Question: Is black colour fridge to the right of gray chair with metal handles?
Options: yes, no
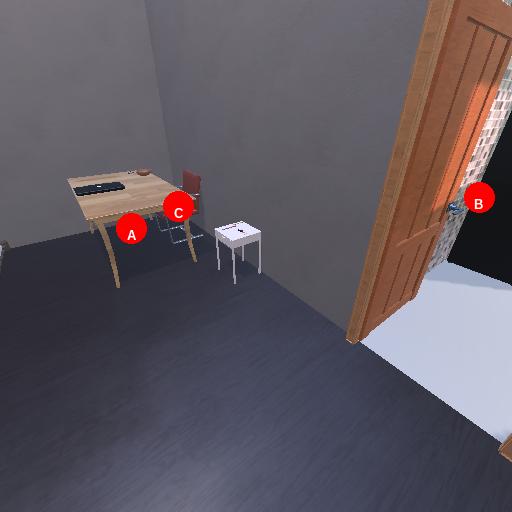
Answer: yes